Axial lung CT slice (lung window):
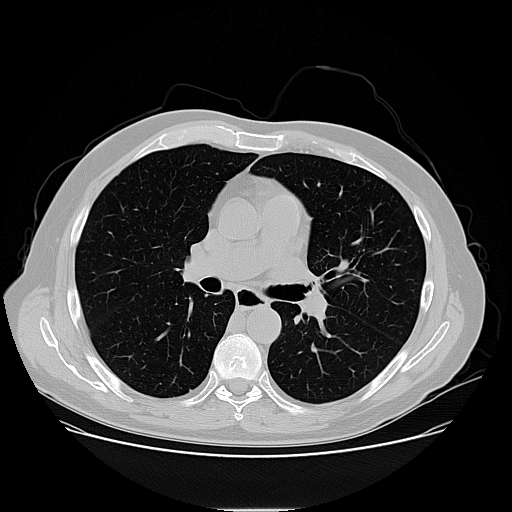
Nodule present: no